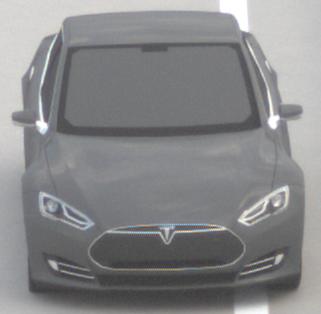
Make: Tesla
Model: Model S 60
Detailed model: Model S
Model produced from: 2013/10
Model produced until: 2014/10
Doors: 5
Color: gray
Road condition: dry road
Daytime: midday
Contrast: low contrast